Field crop: maize
Growth stage: 1
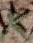
Species: atriplex